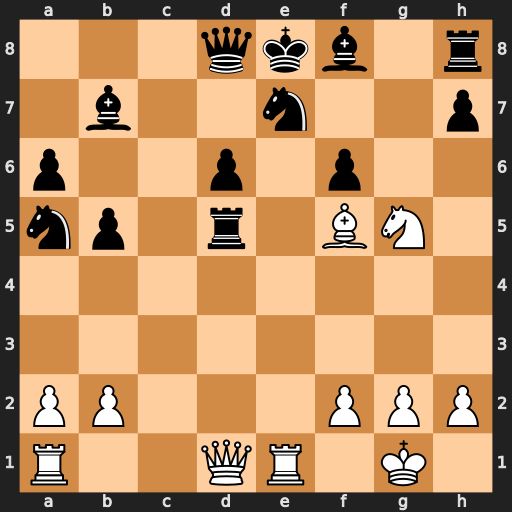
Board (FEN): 3qkb1r/1b2n2p/p2p1p2/np1r1BN1/8/8/PP3PPP/R2QR1K1
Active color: w
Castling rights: k
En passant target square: -
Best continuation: Qh5#